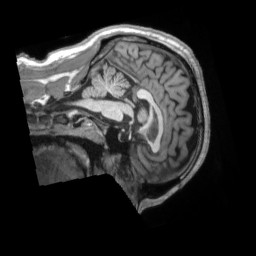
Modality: T1w
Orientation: sagittal
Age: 58
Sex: male
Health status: ill
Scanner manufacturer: siemens
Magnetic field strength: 3 T
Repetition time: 2.2 s
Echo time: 0.00157 s